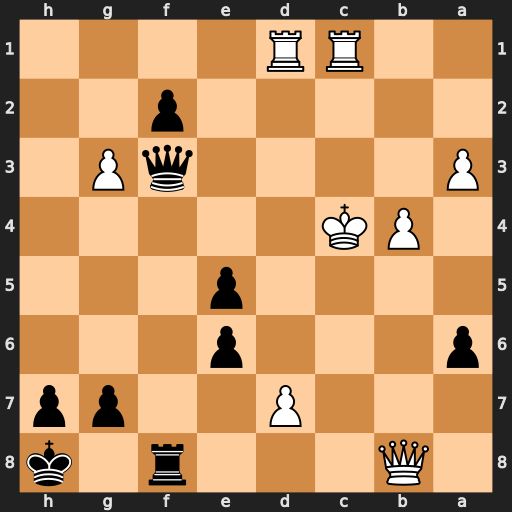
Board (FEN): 1Q3r1k/3P2pp/p3p3/4p3/1PK5/P4qP1/5p2/2RR4
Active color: b
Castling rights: -
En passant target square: -
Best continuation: f1=Q+ Rxf1 Qd5+ Kc3 Rxb8